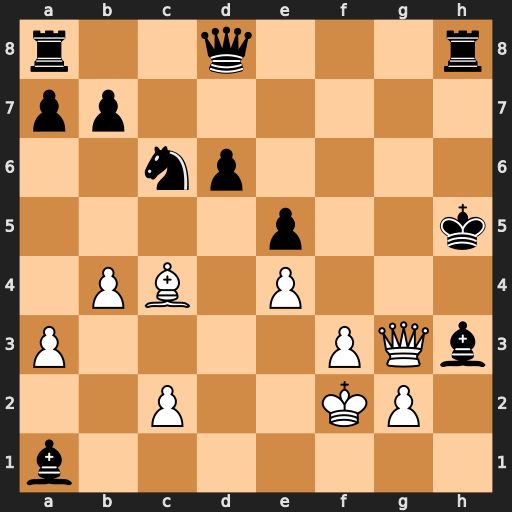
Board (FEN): r2q3r/pp6/2np4/4p2k/1PB1P3/P4PQb/2P2KP1/b7
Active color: w
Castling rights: -
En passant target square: -
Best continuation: Bf7+ Kh6 Qg6#